Question: When I write a method call and open bracket, and then get a tooltip to parameters of method. It's great.
Then I press + to get a list of possible parameters. The tooltip with method parameters is moved up and an IntelliSence hint is opened down. This is also fine. However, the parameters are covered up by an uninformative message: . See a figure below:

It's really annoying. How can I disable it?
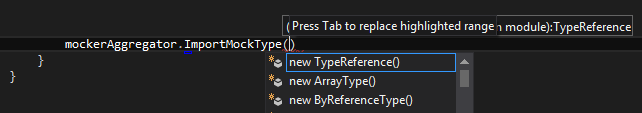
Answer: I reverse engineered the Resharper and found a configuration setting that manages a display of tooltip. This parameter is:
'''
<s:Boolean x:Key="/Default/Housekeeping/IntellisenseHousekeeping/HintUsed/@EntryValue">True</s:Boolean>
'''
You could add this line in any configuration file and Resharper will disable the tooltip. I use the configuration file:
'%AppData%\JetBrains\ReSharperAny\GlobalSettingsStorage.DotSettings'